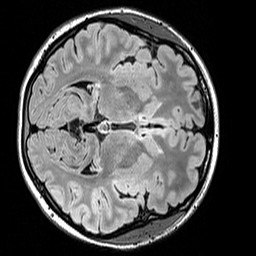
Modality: FLAIR
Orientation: axial
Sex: female
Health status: ill
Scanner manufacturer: siemens
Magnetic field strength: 3 T
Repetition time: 5 s
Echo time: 0.388 s